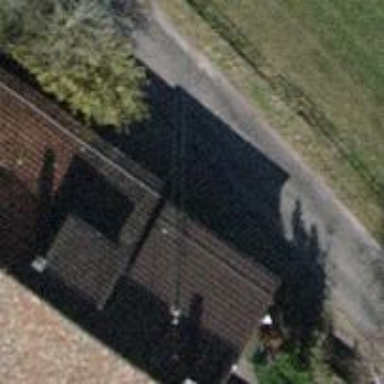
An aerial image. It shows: Driveway made of sett.